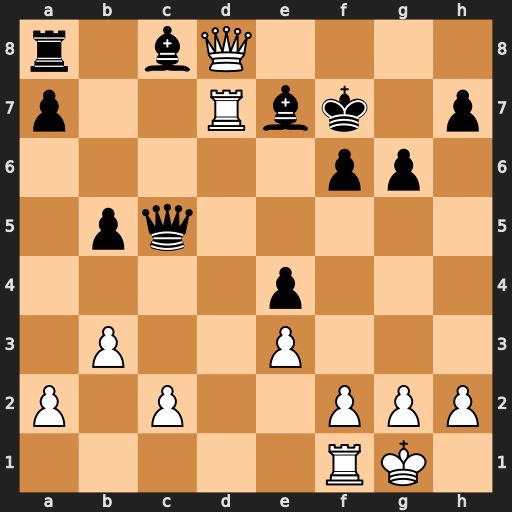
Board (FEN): r1bQ4/p2Rbk1p/5pp1/1pq5/4p3/1P2P3/P1P2PPP/5RK1
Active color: w
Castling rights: -
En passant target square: -
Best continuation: Rxe7+ Qxe7 Qd5+ Kg7 Qxa8